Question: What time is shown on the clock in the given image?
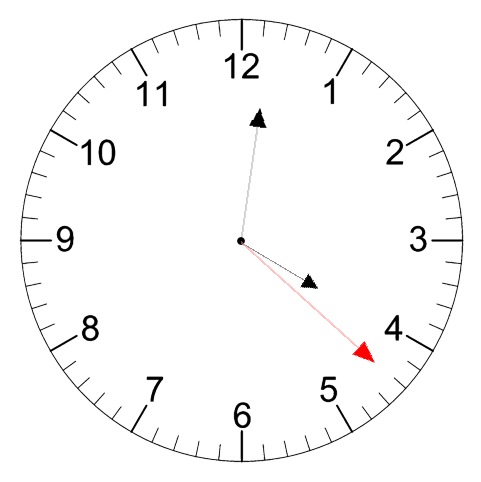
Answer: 04:01:22